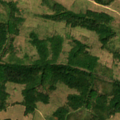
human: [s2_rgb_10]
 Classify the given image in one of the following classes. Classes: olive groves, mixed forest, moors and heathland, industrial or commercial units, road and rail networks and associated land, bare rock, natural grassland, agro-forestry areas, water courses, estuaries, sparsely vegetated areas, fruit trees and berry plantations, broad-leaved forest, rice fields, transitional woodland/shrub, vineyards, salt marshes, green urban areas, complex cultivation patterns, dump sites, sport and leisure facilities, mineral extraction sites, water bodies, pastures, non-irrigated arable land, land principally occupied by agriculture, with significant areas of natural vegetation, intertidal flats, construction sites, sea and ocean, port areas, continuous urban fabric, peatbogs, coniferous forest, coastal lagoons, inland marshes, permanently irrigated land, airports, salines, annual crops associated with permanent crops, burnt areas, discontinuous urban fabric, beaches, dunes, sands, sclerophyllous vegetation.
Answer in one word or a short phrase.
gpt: complex cultivation patterns, broad-leaved forest, transitional woodland/shrub